Field crop: maize
Growth stage: 1
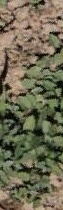
Species: convolvulus